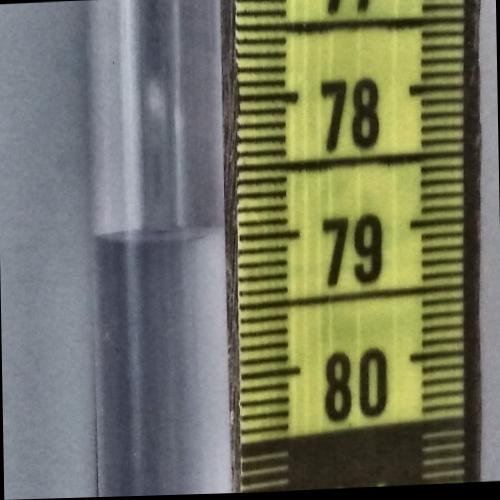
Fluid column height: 78.9 cm